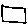
Label: square